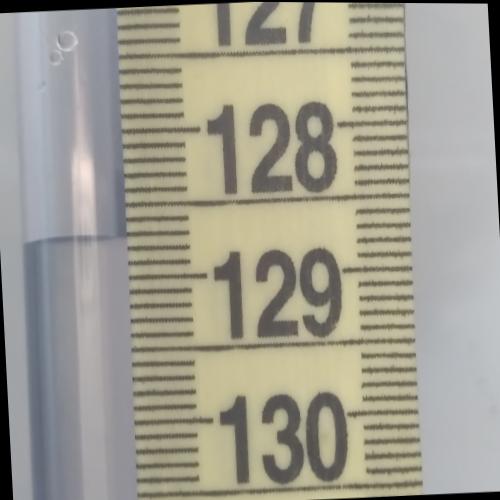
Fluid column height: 128.7 cm